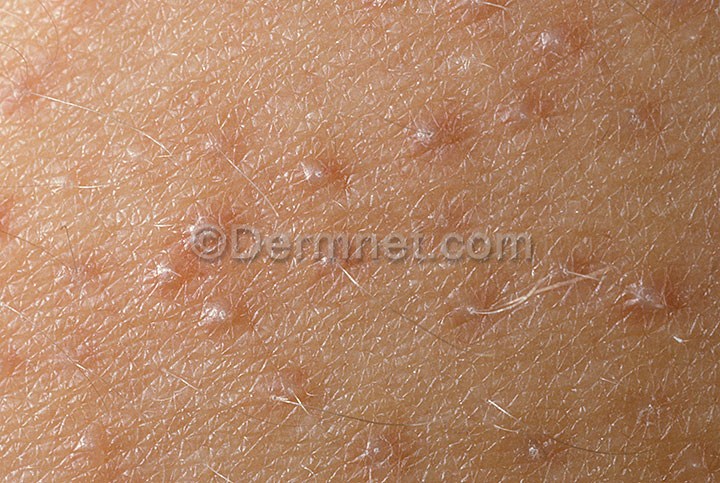
Disease: Atopic Dermatitis Photos